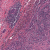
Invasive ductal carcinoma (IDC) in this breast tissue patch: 0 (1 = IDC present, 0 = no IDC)